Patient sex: M
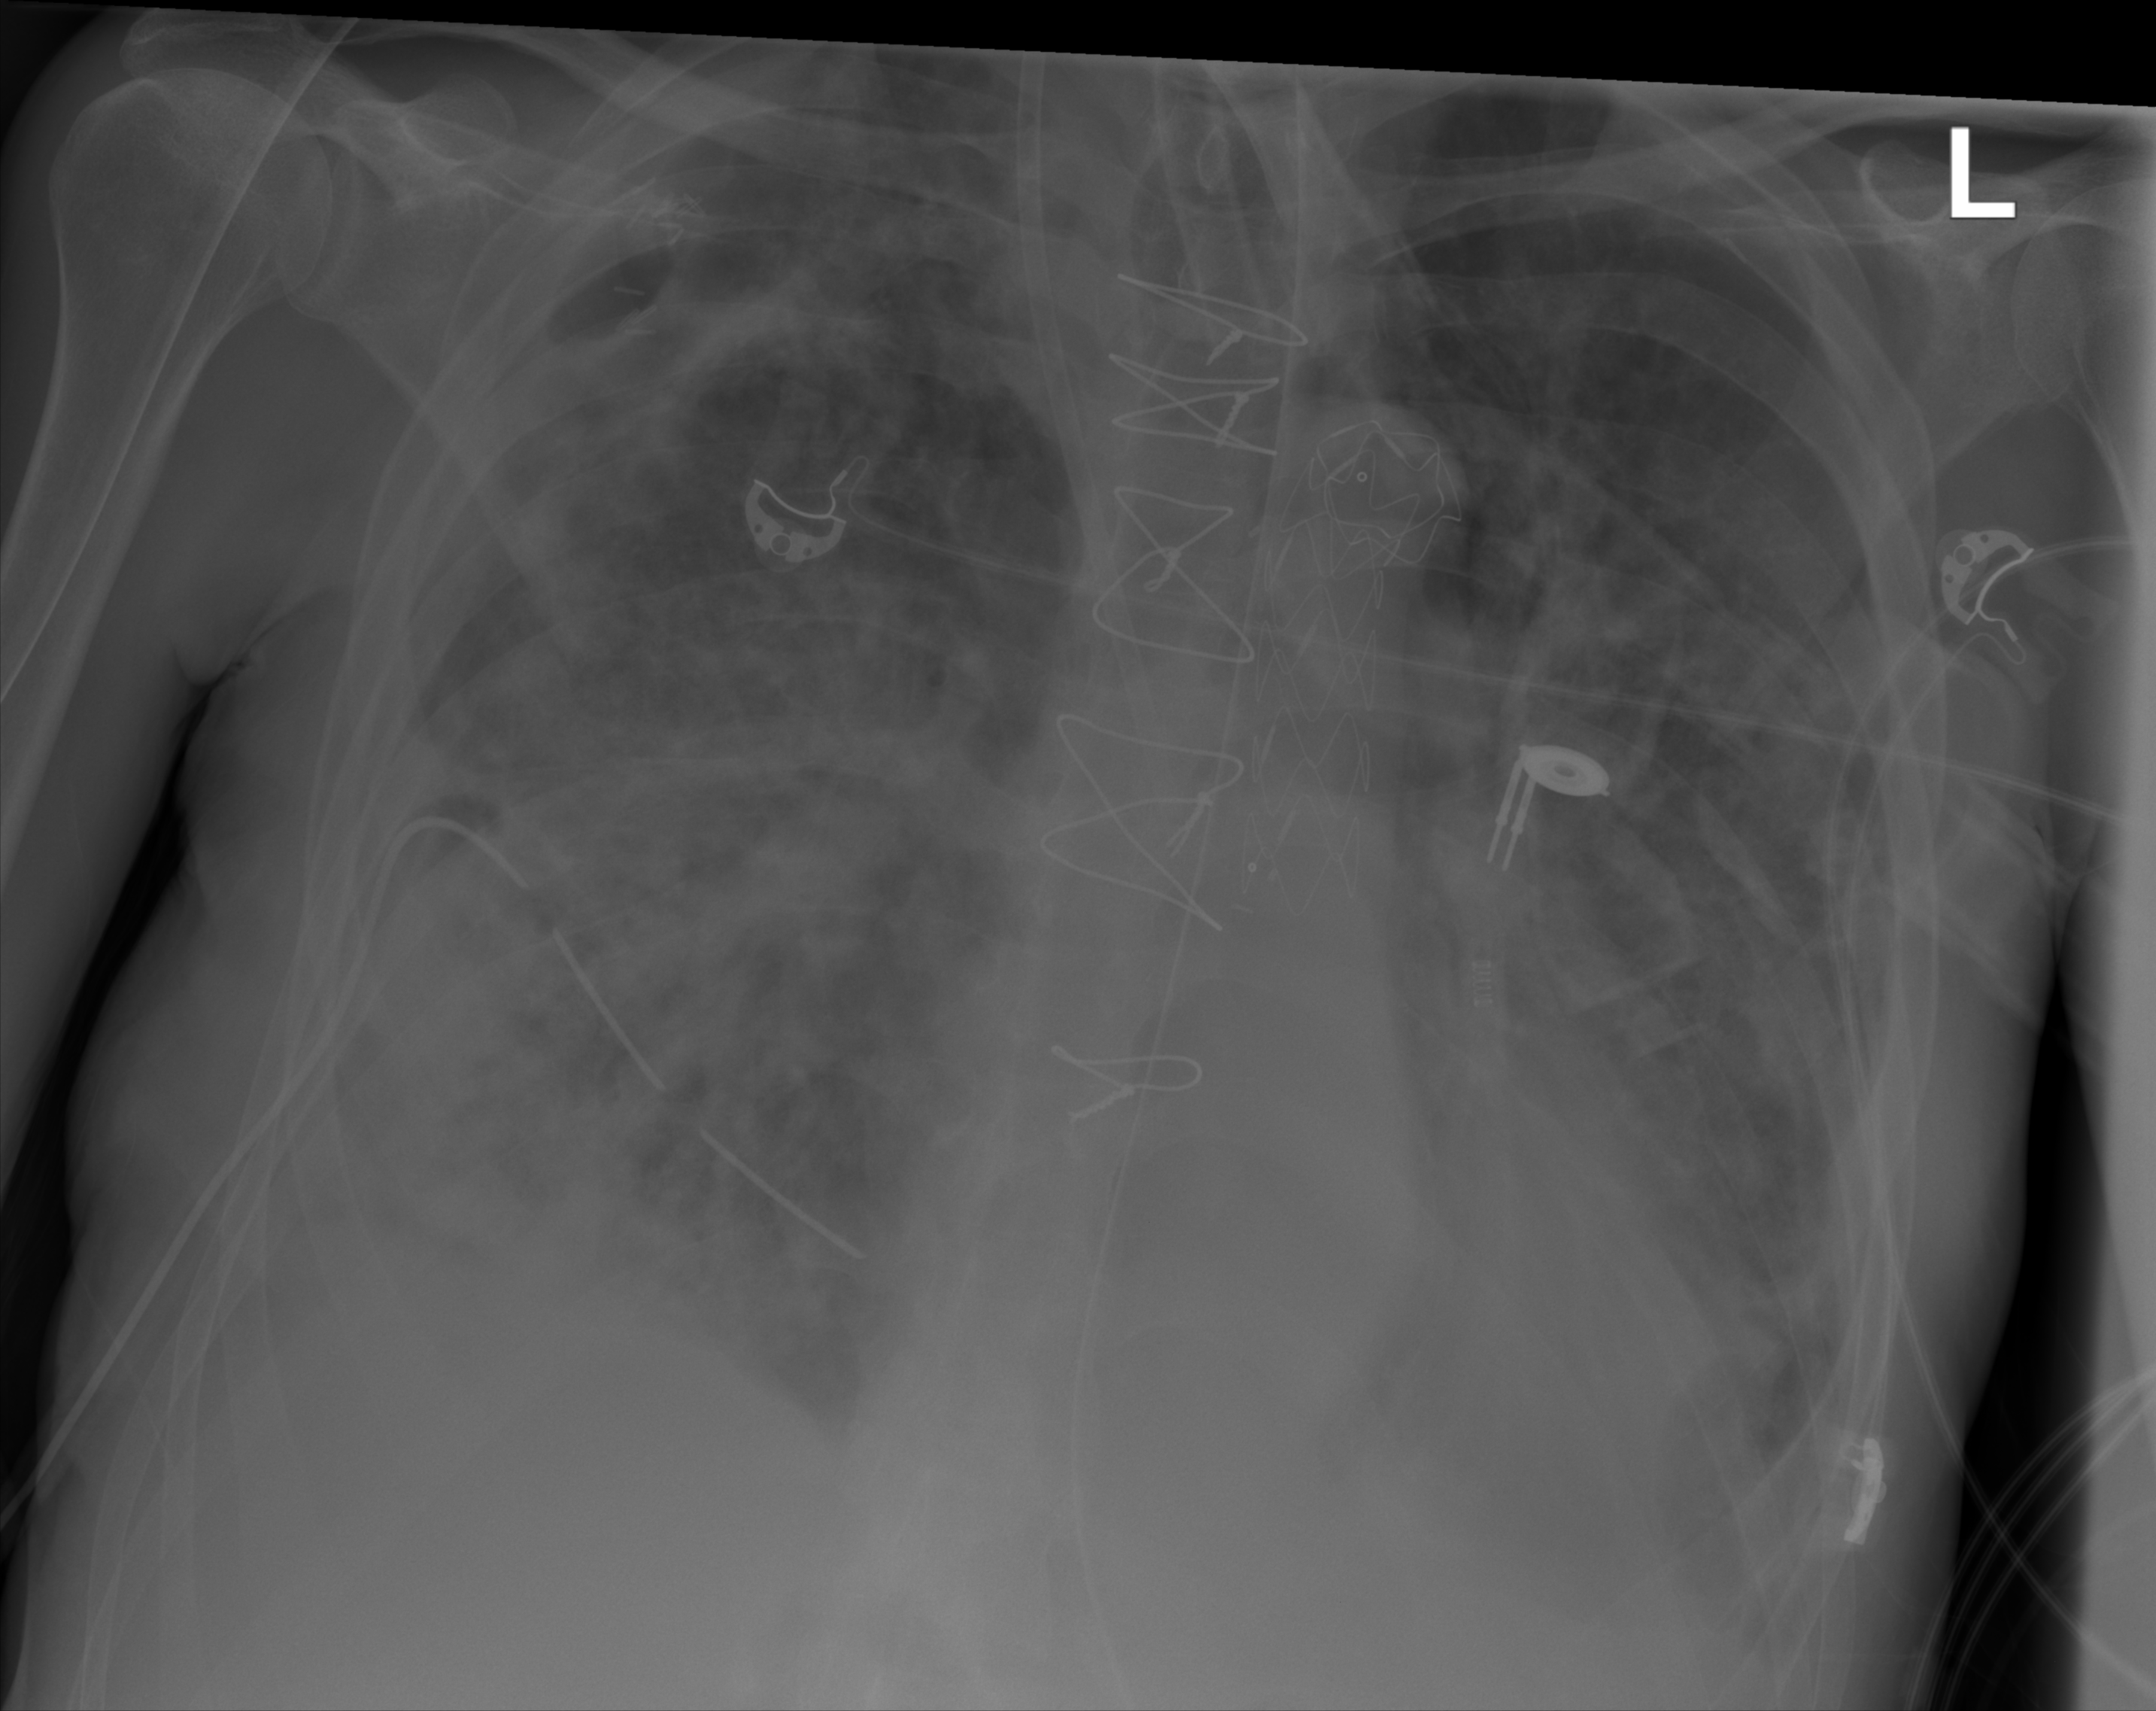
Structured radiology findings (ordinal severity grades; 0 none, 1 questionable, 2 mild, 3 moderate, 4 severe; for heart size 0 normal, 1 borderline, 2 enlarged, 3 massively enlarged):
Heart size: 1
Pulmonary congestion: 0
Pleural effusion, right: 2
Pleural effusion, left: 2
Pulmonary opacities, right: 3
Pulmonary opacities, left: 3
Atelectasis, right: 3
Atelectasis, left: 2